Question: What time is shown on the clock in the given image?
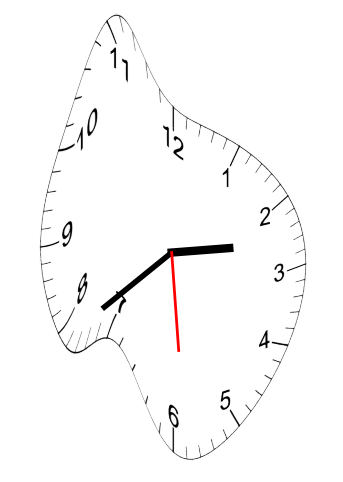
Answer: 02:38:29